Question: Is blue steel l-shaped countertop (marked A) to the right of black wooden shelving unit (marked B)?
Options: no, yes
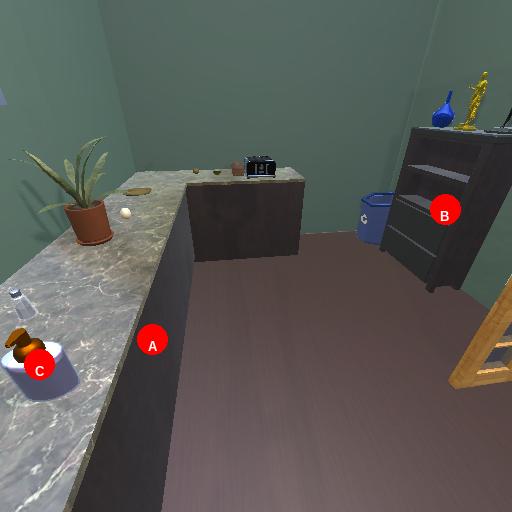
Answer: no